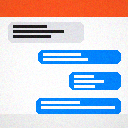
Screen state: on